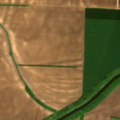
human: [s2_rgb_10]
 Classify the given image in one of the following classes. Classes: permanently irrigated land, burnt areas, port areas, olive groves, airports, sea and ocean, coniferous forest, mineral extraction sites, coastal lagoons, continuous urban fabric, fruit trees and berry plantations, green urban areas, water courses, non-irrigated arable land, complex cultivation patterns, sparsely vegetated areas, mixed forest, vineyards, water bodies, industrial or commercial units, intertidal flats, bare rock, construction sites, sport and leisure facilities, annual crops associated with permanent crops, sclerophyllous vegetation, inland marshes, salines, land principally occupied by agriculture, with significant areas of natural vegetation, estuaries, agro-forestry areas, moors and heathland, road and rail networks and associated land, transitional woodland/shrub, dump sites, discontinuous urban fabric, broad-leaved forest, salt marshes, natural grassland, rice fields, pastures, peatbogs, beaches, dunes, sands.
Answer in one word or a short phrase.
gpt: non-irrigated arable land, water courses